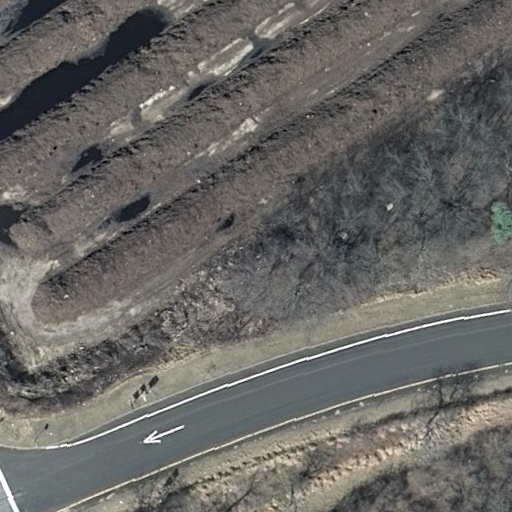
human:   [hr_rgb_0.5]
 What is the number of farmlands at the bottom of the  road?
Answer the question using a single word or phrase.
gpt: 0

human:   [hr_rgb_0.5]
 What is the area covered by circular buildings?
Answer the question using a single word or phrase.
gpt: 0m2

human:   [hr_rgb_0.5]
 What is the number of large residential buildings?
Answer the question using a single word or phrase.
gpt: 0

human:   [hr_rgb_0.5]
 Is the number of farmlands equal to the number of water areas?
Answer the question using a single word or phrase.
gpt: no

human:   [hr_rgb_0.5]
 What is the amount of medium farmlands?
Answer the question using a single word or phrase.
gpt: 0

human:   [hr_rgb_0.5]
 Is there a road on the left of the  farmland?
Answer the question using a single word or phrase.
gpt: yes

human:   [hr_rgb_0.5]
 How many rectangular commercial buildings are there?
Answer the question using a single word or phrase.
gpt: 0

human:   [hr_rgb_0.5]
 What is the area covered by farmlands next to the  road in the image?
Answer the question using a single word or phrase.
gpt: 10299m2

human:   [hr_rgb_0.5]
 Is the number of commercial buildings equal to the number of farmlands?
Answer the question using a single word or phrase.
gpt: no

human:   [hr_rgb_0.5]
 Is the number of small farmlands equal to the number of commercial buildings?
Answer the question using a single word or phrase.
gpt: yes

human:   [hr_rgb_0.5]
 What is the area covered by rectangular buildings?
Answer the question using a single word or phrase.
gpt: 0m2

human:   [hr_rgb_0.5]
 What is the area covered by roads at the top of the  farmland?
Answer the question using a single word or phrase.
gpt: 0m2

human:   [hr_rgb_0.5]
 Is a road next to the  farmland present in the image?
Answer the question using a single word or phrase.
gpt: yes

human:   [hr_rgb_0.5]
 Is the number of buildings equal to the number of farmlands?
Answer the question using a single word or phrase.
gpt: no

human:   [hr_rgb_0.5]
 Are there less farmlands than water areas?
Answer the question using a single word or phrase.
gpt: no

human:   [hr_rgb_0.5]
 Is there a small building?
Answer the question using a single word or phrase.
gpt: no

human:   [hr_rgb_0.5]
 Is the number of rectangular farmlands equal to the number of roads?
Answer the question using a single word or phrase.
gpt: no

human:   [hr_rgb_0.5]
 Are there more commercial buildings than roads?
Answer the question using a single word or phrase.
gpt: no

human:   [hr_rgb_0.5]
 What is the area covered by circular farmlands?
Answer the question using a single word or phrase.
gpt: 0m2

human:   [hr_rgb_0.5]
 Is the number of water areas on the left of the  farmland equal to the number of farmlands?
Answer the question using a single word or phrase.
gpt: no

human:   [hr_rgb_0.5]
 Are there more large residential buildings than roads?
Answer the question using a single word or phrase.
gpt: no

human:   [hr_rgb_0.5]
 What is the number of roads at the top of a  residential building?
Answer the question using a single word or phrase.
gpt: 0

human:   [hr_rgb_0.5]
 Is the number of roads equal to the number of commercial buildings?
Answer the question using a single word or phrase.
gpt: no

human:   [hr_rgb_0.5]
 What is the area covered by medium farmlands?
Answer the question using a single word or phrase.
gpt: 0m2

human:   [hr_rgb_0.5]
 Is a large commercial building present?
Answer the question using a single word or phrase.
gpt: no

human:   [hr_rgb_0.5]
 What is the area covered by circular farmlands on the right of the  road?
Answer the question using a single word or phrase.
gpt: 0m2

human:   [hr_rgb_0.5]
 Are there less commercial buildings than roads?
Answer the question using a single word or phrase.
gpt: yes

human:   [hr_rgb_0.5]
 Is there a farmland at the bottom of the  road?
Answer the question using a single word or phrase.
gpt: no

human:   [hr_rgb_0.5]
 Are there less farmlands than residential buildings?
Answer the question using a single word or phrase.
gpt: no

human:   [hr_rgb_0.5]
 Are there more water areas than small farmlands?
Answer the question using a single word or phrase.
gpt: no

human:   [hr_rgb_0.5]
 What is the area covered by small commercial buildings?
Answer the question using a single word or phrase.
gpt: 0m2

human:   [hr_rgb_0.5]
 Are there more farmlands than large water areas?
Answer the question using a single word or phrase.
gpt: yes

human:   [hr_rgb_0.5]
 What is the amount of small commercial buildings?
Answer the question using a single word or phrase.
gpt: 0

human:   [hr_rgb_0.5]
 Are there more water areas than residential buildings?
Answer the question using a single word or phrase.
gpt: no

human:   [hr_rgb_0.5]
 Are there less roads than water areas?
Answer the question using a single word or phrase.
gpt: no

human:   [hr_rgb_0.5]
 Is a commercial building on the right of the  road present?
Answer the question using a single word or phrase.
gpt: no